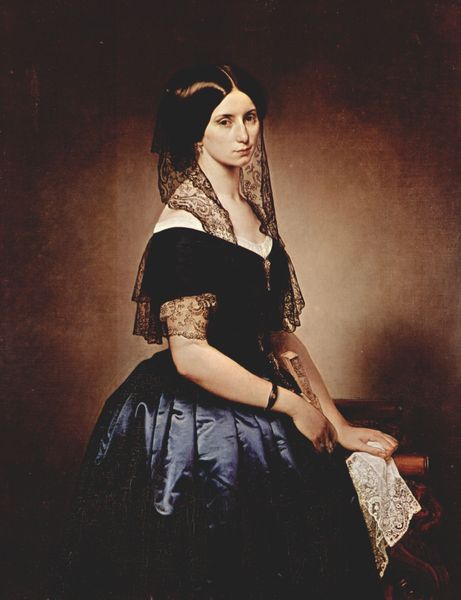
Titel: Porträt der Antonietta Tarsis Basilico
Künstler: Francesco Hayez
Standort: Roma
Institution: (Privatsammlung)
Schlagwörter: blau, dunkel, gemälde, hand, haut, schatten, weiß, ocker, ausschnitt, braun, ellbogen, finger, frau, frisur, haar, hell, hintergrund, kleid, licht, mund, nase, profil, schmuck, schwarz, stuhl, tisch, blick, dame, schleier, tuch, beige, fächer, muster, rock, hemd, jung, wand, arm, arme, augen, bluse, falten, gesicht, halten, inkarnat, kleidung, samt, spitze, stehen, trauer, bildnis, hals, hände, portrait, porträt, rückenlehne, öl, figur, gewand, haare, pose, reich, sessel, stehend, spitzen, brosche, dekollete, dekolletee, kontrast, lippe, lippen, mittelscheitel, prinzessin, scheitel, schulter, schultern, seide, traurig, infantin, spanien, taille, seitlich, armlehne, lehne, mieder, weiblich, witwe, ernst, glanz, stuhllehne, goya, melancholie, glänzen, glänzend, faltenwurf, wange, ellenbogen, aufstützen, satin, foto, fotografie, schimmer, buch, steht, stand, posieren, ehefrau, tracht, taschentuch, armband, armreif, halbprofil, kiefer, leder, aufgestützt, königin, velazquez, anlehnen, filigran, gattin, taft, schimmernd, cul de paris, spitzentuch, mantilla, spanierin, blauschwarz, bilsnis, tüchlein, kleif, dessin, accessoir, winterhalter, ebenmaß, spitzentaschentuch, spitzenzüchein, sthend